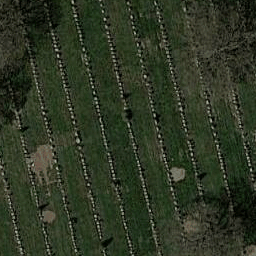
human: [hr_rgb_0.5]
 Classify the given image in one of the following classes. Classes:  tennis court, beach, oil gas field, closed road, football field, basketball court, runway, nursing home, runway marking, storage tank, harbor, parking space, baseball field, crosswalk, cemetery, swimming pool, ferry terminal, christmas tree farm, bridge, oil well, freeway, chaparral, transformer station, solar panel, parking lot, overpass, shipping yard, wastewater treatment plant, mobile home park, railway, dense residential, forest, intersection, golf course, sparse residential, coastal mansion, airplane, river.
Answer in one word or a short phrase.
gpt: cemetery